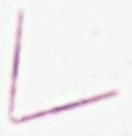
Label: Thalassionema